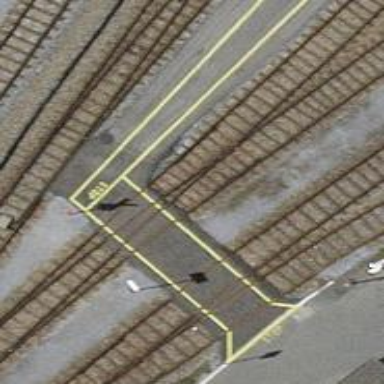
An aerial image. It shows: Railway yard with one track.